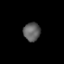
Tissue: lung
Cell type: T cells
Senescence score: 0.2427
Nuclear area (px): 306
Mean DAPI intensity: 96.441